Aerial crown-view tile of a tropical tree (Barro Colorado Island, Panama), acquired 20250217:
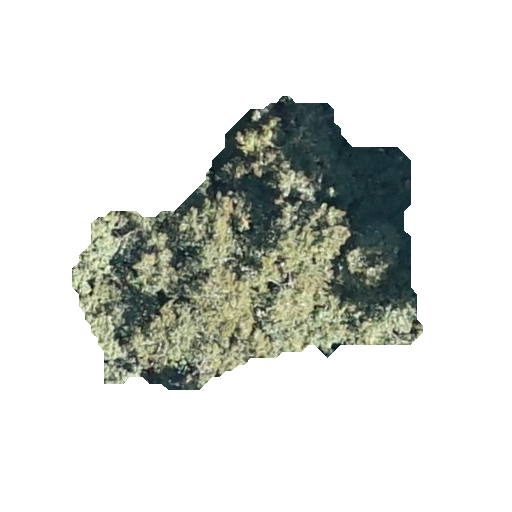
Species: Luehea seemannii
GBIF accepted scientific name: Luehea seemannii
Crown area: 97.656 m²